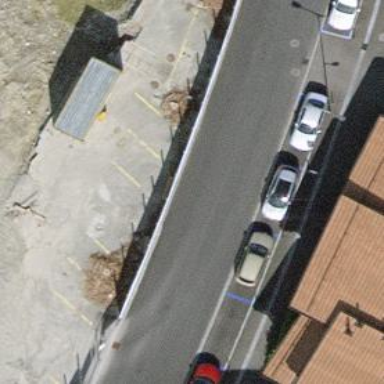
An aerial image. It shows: Street-side parking area with parallel orientation on asphalt surface.